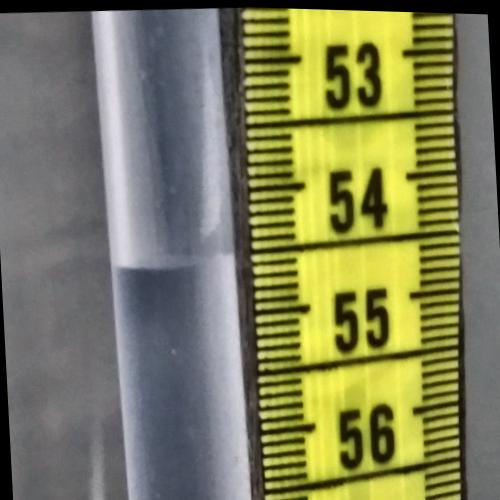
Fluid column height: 54.6 cm